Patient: sex M, age 74
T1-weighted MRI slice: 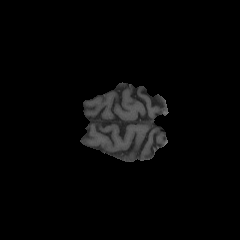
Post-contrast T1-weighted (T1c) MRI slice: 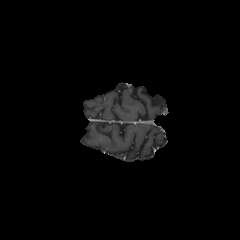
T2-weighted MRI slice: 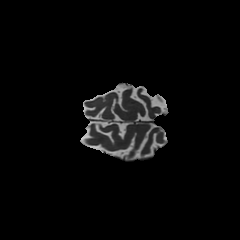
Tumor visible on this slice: no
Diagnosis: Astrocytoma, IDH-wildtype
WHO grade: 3